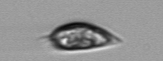
Label: Prorocentrum_triestinum